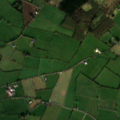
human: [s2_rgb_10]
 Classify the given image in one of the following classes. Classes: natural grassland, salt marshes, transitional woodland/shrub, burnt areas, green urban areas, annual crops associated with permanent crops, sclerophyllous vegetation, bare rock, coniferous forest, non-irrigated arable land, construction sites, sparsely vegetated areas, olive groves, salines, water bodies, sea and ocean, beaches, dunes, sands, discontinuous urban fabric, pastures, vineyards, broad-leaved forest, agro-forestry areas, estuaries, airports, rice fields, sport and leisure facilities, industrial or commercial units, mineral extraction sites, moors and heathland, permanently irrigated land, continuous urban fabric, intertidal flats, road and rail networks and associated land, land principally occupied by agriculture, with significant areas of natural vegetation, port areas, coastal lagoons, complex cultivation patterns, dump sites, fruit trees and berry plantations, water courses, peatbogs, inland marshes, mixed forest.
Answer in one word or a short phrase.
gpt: pastures, broad-leaved forest